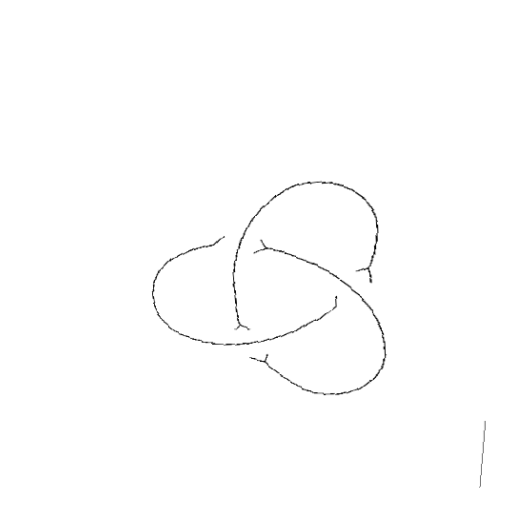
Crossing number: 3